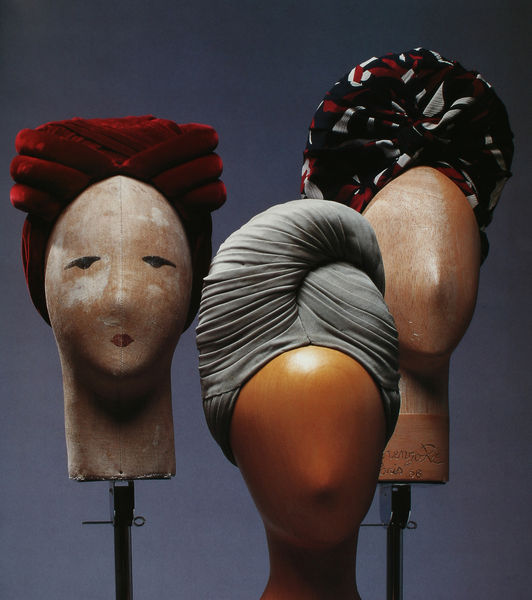
Titel: Turbane
Künstler: Albouy
Standort: Kyoto (Japan)
Institution: Kyoto Costume Institute
Schlagwörter: bunt, frau, grau, holz, hut, hüte, köpfe, mund, nase, rot, augen, stoff, drei, nasen, foto, fotografie, hauben, puppen, ständer, turban, holzkopf, holzköpfe, kopfbekleidung, puppenkopf, puppenköpfe, schaufensterfiguren